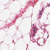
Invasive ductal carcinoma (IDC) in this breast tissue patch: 0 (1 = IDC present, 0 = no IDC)